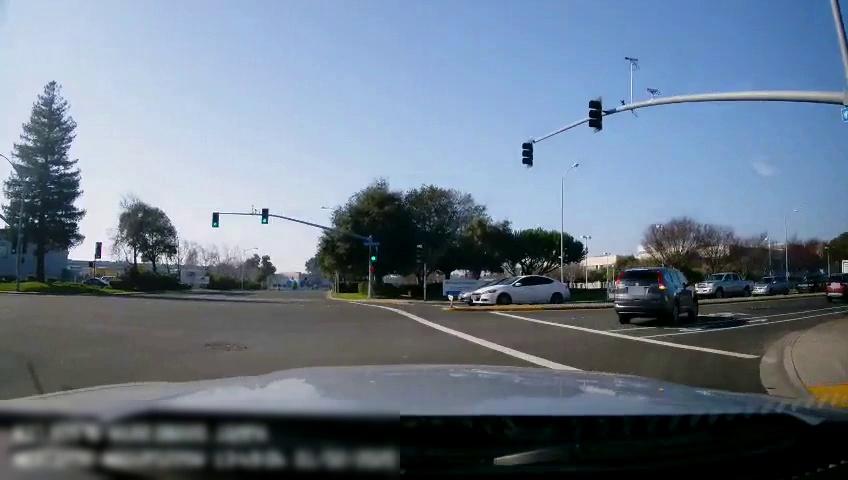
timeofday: Day
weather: Sunny
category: Drivable Space
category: Vehicles | Car
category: Vehicles | SUV
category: Vehicles | Car
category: Vehicles | SUV
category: Vehicles | Truck
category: Vehicles | SUV
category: Vehicles | Truck
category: Vehicles | Car
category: Lanes | Alternate Lane
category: Lanes | Alternate Lane
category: Lanes | Alternate Lane
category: Traffic | Lights
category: Traffic | Lights
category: Traffic | Lights
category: Traffic | Lights
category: Traffic | Lights